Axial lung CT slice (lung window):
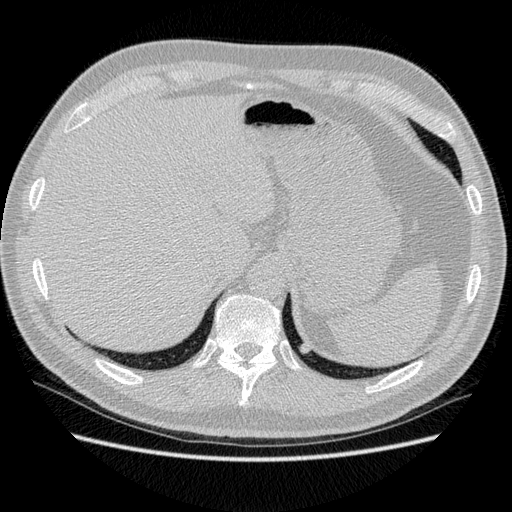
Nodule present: yes
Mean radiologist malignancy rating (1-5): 1.5